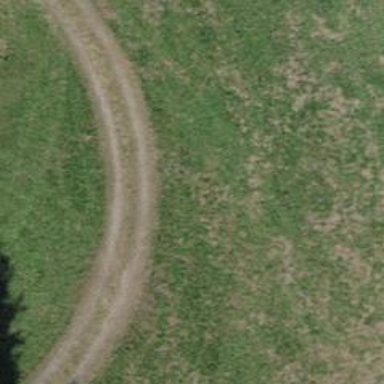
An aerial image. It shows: Gravel track with grade3 tracktype.